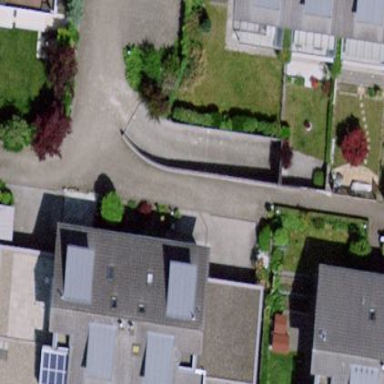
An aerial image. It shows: Terrace building.